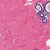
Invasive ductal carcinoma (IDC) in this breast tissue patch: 0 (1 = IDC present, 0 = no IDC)